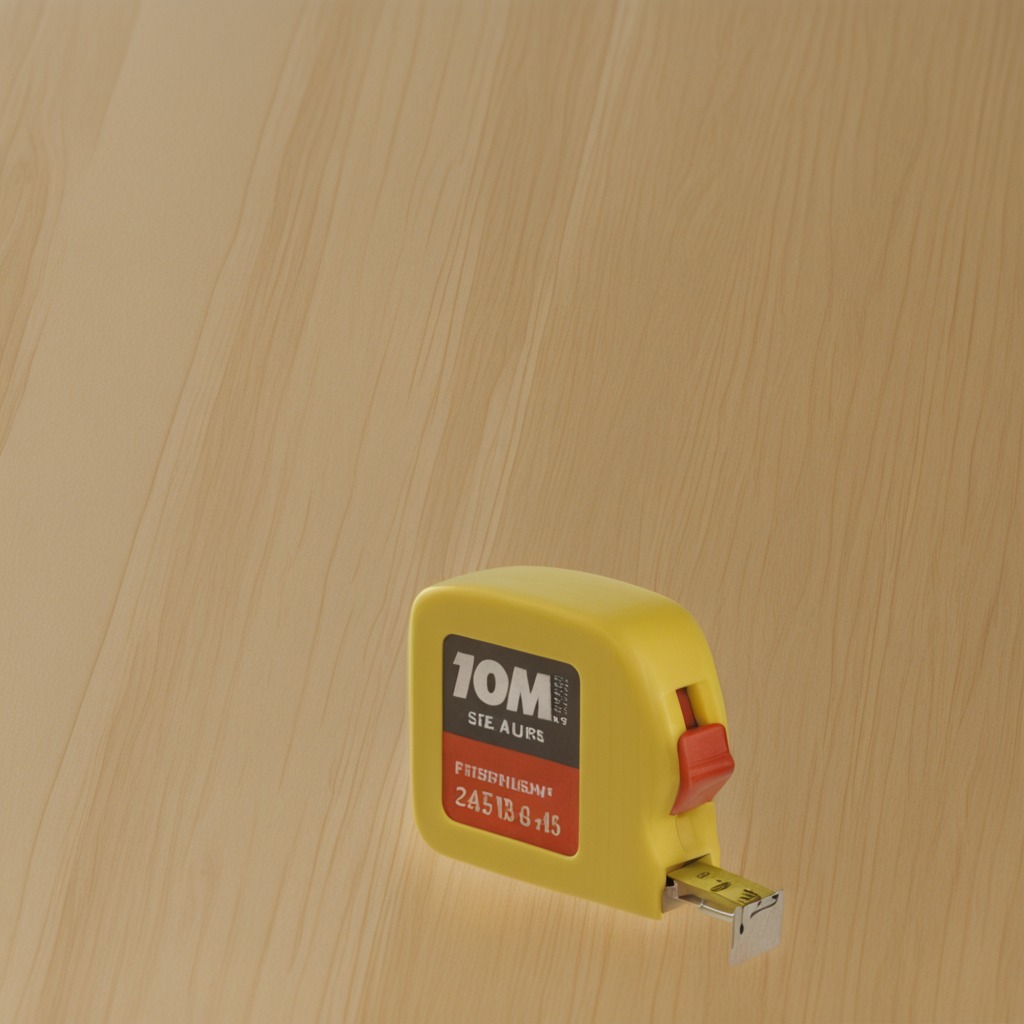
A measuring tape lies on the plywood surface in the paint workshop.